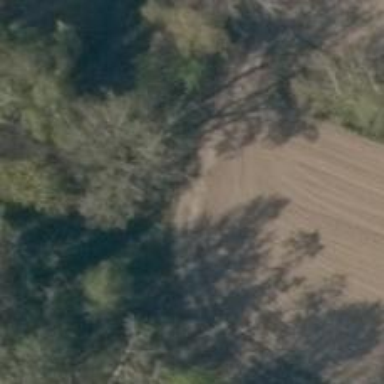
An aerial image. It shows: Dirt track road with grade 3 tracktype.